Aerial crown-view tile of a tropical tree (Barro Colorado Island, Panama), acquired 20240716:
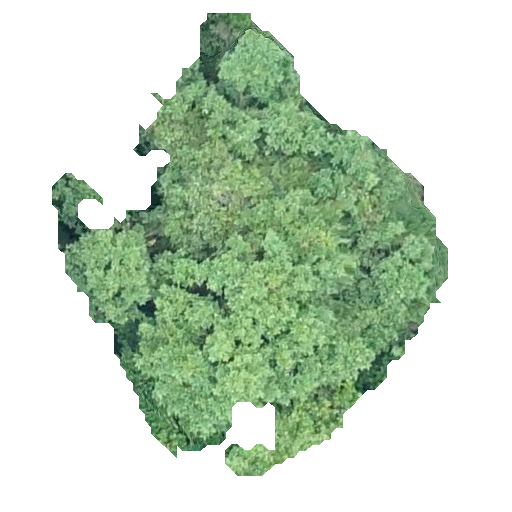
Species: Hieronyma alchorneoides
GBIF accepted scientific name: Hieronyma alchorneoides
Crown area: 160.94 m²